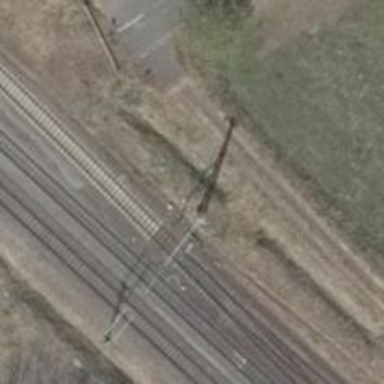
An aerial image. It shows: Railway switch with the turnout side on the left.